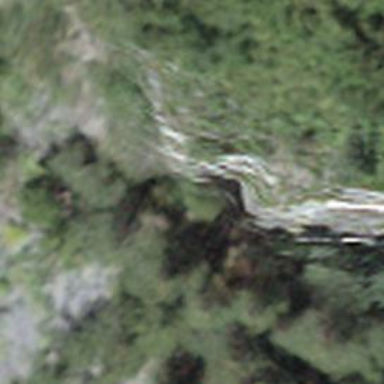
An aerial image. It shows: Cliff in nature.